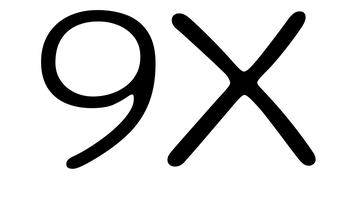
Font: Gluten_ExtraLight